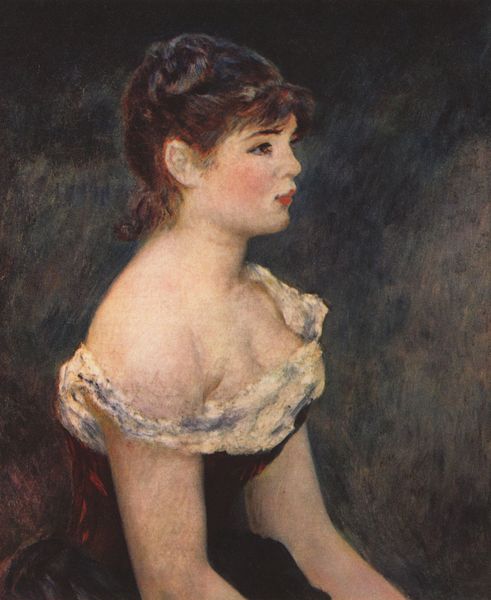
Titel: Porträt eines jungen Mädchens
Künstler: Pierre Auguste Renoir
Standort: Paris
Institution: Privatsammlung
Schlagwörter: blau, dunkel, gemälde, haut, körper, nackt, schatten, weiß, impressionismus, menschen, mädchen, sitzen, auguste renoir, ausschnitt, braun, brust, busen, decolte, degas, frankreich, frau, frisur, grau, haar, hell, hintergrund, jahrhundertwende, kleid, licht, mund, nase, ohr, orange, pastell, profil, renoir, schwarz, stirn, blick, blüte, dame, rot, ball, beige, malerei, rock, hemd, jung, wand, arm, arme, augen, blass, bluse, gesicht, inkarnat, knoten, mensch, spitze, bild, bildnis, hals, portrait, porträt, öl, auge, haare, halbfigur, tänzerin, augenbrauen, brustbild, dekollete, dekolletee, dekoltee, hübsch, kinn, kontrast, lippen, locken, ohren, rechts, rosa, scheitel, schulter, schultern, seide, pony, helldunkel, taille, brüste, dutt, seitlich, wangen, mieder, zöpfe, backen, farben, farbe, linien, nacken, blue, fringe, red, white, women, black, bun, dress, duktus, face, female, gray, grey, hair, lace, lady, nose, painting, seated, sitting, sitzende, skirt, society, woman, yellow, büste, dunkelrot, streifen, hochgesteckt, oil painting, pink, brown, hochsteckfrisur, junge frau, rüschen, wange, erotik, erotisch, braune haare, lippenstift, kokett, striche, abendkleid, foto, rit, nacktheit, schulterfrei, jugend, schraffur, seite, dunkler hintergrund, profile, portät, einfarbig, skin, lichtspiel, ear, girl, head, young, frei, korsett, eyes, schaten, schnecken, shadow, brow, chin, fur, mouth, träger, french, decoltee, rote, korsage, curl, twist, breast, stupsnase, ballkleid, person, tief, hell dunkel kontrast, junges, human, royal, rote lippen, arms, cheeks, neck, shoulder, beauty, farbenfroh, eye, ohhring, rose, bare, breasts, beautiful, lips, pale, shoulders, paint, cheek, decollete, eyebrows, waste, braune augen, blurry, illusionismus, warm kalt kontrast, decolletee, eyebrow, fotp, bloss, kokotte, stirnfransen, bangs, image, corset, dekolette, bosom, cleavage, make-up, pretty, burn, eyelashes, young girl, aufgeworfen, dekollettee, ensch, farbmodulation, helldunkek, heruntergerutscht, heruntergezogen, lichquelle, naus, schwarzes, unbestimmter hintergrund, borwn, rouge, braid, neckline, deloette, dressed, brest, brows, throat, lipstick, somber, boobs, portraiture, grown, nmund, tone, updo, waist, ruby, lashes, bossom, junge ffrau, coiffure, portiat, swept, bodie, feminism